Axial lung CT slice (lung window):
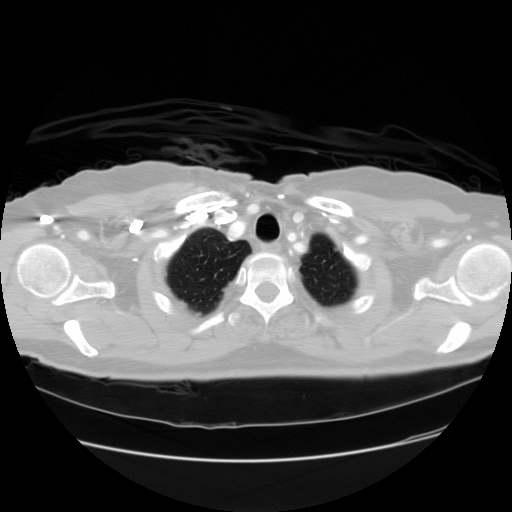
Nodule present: no